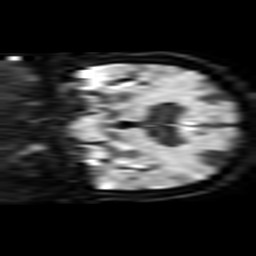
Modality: TRACE
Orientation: coronal
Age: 70
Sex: female
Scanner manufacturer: philips
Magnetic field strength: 3 T
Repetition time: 3.336 s
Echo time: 0.076 s